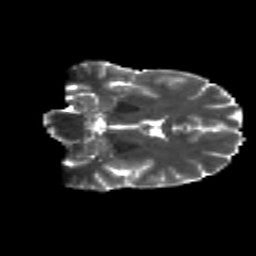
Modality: T2w
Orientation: coronal
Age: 24
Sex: male
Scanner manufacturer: siemens
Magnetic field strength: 3 T
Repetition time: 8.8 s
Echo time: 0.085 s